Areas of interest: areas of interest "Conghua Electric Power Supply Bureau"
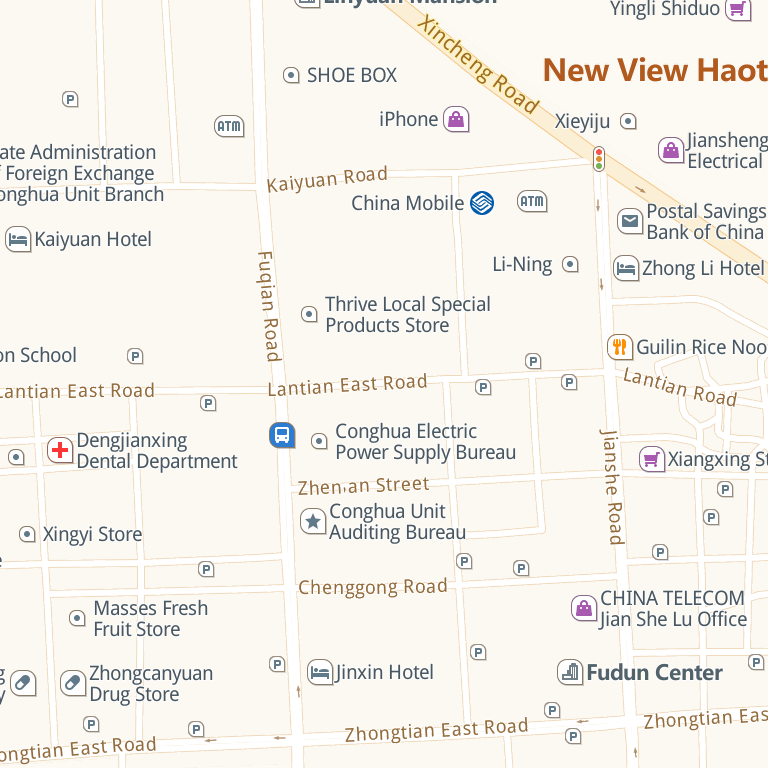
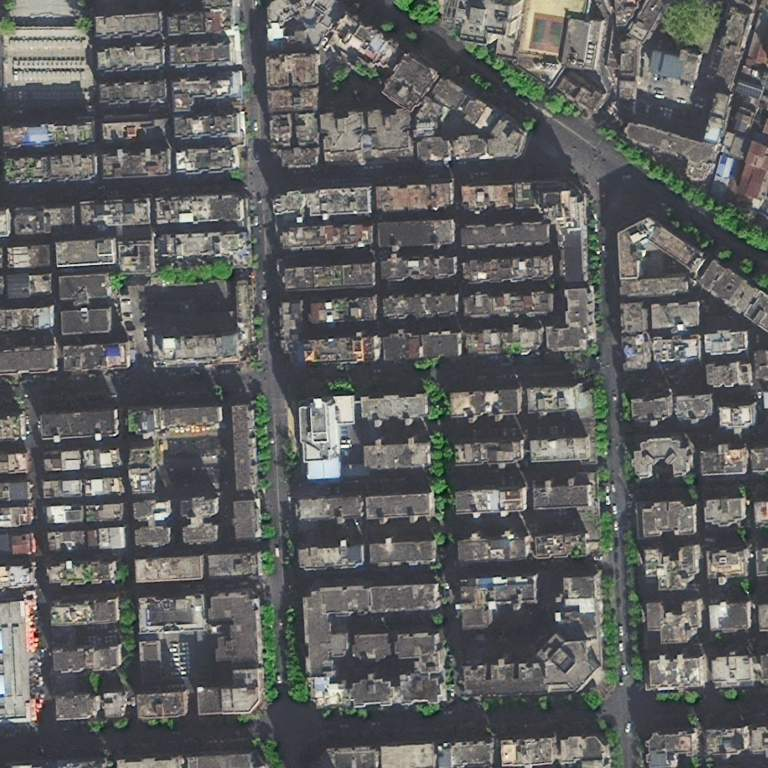